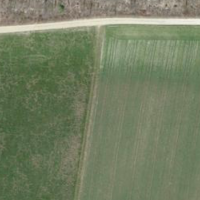
EUNIS habitat code: 24
Species observed at this site:
Tettigonia viridissima
Melittis melissophyllum
Veronica persica